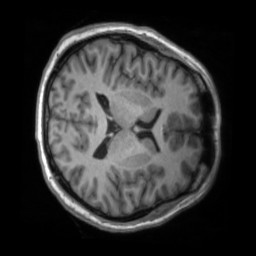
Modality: T1w
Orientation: axial
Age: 36
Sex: male
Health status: ill
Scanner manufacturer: siemens
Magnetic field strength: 3 T
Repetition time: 2.2 s
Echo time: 0.00157 s